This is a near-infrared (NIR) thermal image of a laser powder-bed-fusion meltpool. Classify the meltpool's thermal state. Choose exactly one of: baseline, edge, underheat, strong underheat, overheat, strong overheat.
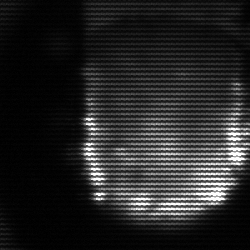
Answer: baseline